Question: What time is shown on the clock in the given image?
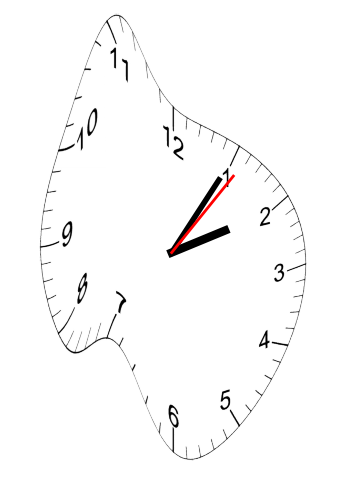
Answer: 02:05:06